В архиве лорда Кельвина нашли график циклического процесса, совершенного над фиксированным количеством одноатомного идеального газа (см. рисунок).  От времени чернила выцвели, и информация про направления некоторых процессов была утрачена. Также была утрачена и информация про то, что отложено по оси абсцисс. Известно лишь, что на оси абсцисс отложена одна из следующих величин: объем, давление, температура или плотность, а шкала выполнена в условных единицах. По оси ординат отложена молярная теплоемкость газа $C$.
Найдите максимально возможный КПД цикла.
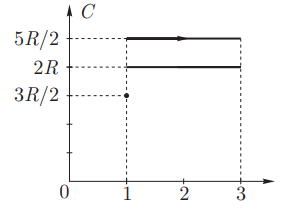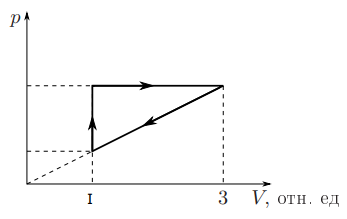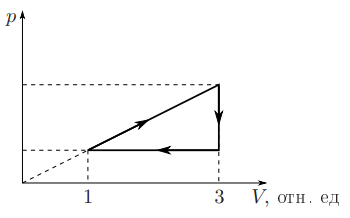
Решение: Заметим, что цикл состоит из трех процессов, с теплоемкостями $\frac{5}{2} R$, $\frac{3}{2} R$ и $2 R$, значит первые два процесса — изохорический и изобарический соответственно. Выясним какой процесс имеет теплоемкость $2 R$. По определению теплоемкости $$ C=\frac{\delta Q}{d T}=\frac{\frac{3}{2}(P d V+V d P)+P d V}{\frac{1}{R}(P d V+V d P)}=2 R, $$ откуда получим $P d V=V d P$ или $\frac{P}{V}=\frac{d P}{d V}$, что соответствует процессу в котором давление пропорционально объему. Заметим, что изохорический процесс на графике в условии представлен в виде точки, что означает, что по оси абсцисс отложен объем или плотность. Рассмотрим вариант, где по оси абсцисс отложен объем. Тогда используя тот факт, что один из процессов — это изобарическое расширение и что изохорический процесс происходит при наименьшем значении объема на изобаре, получаем следующий вид цикла (см. рисунок).  Найдем его КПД, обозначив минимальные давления и объем за $P_{0}$ и $V_{0}$. Здесь тепло подводится в изохорическом и изобарическом процессах. $$ \eta=\frac{A}{Q_{+}}=\frac{\frac{1}{2} \cdot 2 P_{0} \cdot 2 V_{0}}{\frac{3}{2}\left(3 P_{0} \cdot 3 V_{0}-P_{0} V_{0}\right)+3 P_{0} \cdot\left(3 V_{0}-V_{0}\right)}=\frac{2 P_{0} V_{0}}{18 P_{0} V_{0}}=\frac{1}{9}. $$ Если по оси абсцисс графика из условия отложена плотность или $\frac{1}{V}$, то соответствующий график процесса представлен на рисунке ниже.  Рассчитаем КПД цикла в этом случае. Тепло подводится только на участке, на котором $P \sim V$. $$ \eta=\frac{A}{Q_{+}}=\frac{\frac{1}{2} \cdot 2 P_{0} \cdot 2 V_{0}}{\frac{3}{2}\left(3 P_{0} \cdot 3 V_{0}-P_{0} V_{0}\right)+\frac{P_{0}+3 P_{0}}{2} \cdot\left(3 V_{0}-V_{0}\right)}=\frac{2 P_{0} V_{0}}{16 P_{0} V_{0}}=\frac{1}{8}. $$ Таким образом максимальный КПД цикла равен $$ \eta=\frac{1}{8}. $$
Ответ: $$ \eta=\frac{1}{8}. $$
Темы:
T, Термодинамика, Теплоемкость, Всероссийские, КПД, Циклы